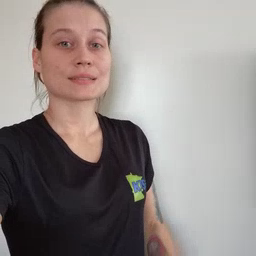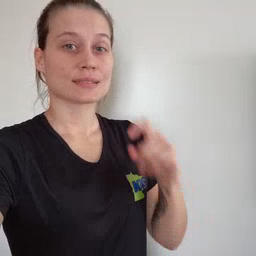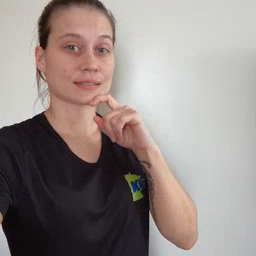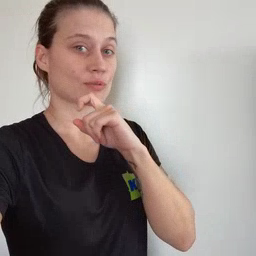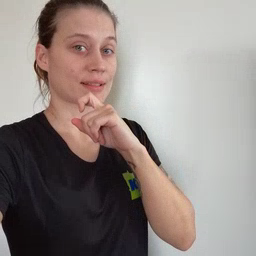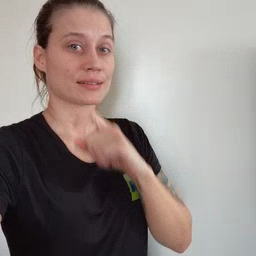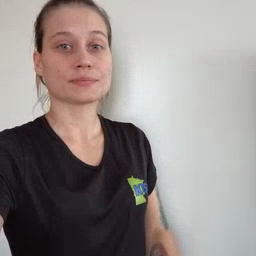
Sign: cereal